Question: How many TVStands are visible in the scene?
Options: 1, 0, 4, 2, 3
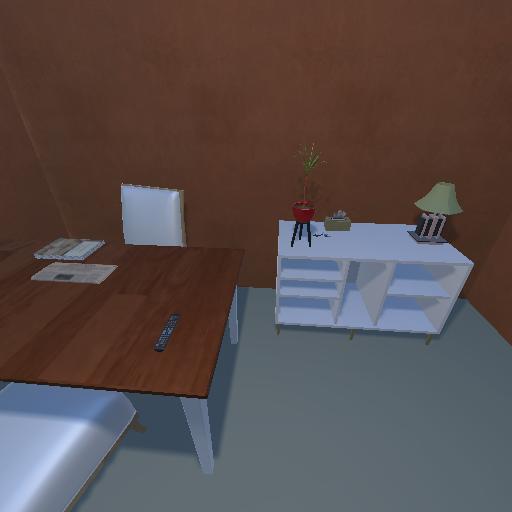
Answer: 1